Brain MRI, t1w sequence, axial 2D slice.
Patient: age 44, sex F, weight 96 kg, height 1.95 m
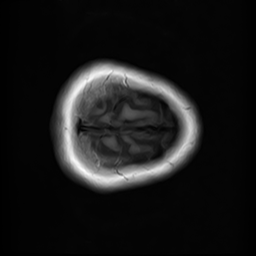